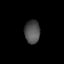
Tissue: lung
Cell type: Endothelial cells
Senescence score: 0.6152
Nuclear area (px): 351
Mean DAPI intensity: 79.966